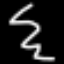
Label: squiggle